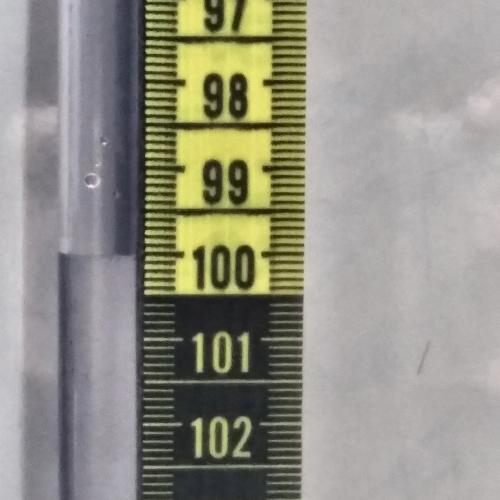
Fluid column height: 100.0 cm